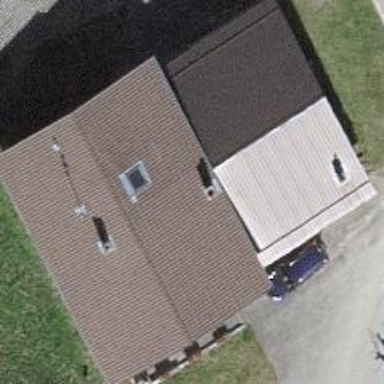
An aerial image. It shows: Stable building.